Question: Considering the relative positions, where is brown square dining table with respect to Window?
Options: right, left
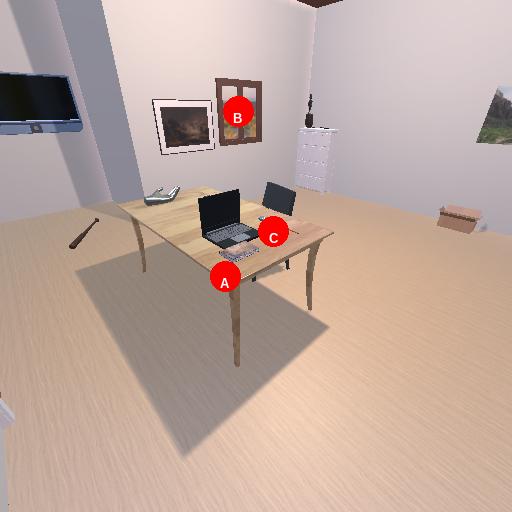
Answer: right